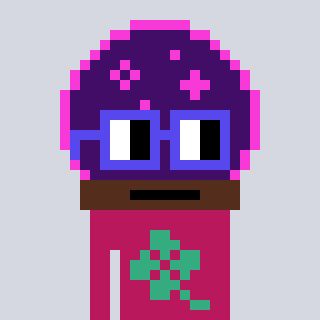
a pixel art character with square blue glasses, a crystalball-shaped head and a darkpink-colored body on a cool background